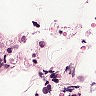
Metastatic tissue present: yes